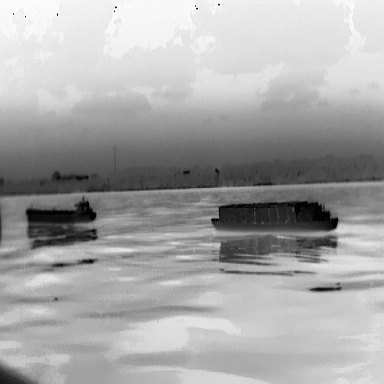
There are two objects shown in the infrared image, including a fishing_boat, and a liner.